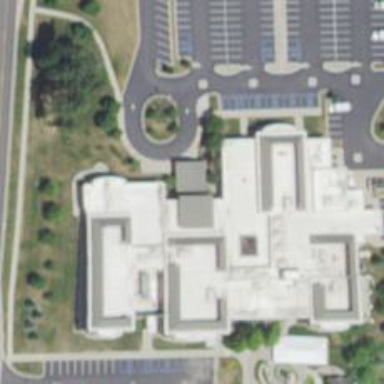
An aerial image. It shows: Public building.